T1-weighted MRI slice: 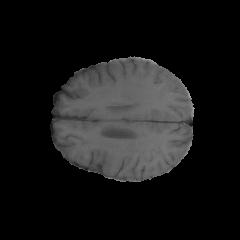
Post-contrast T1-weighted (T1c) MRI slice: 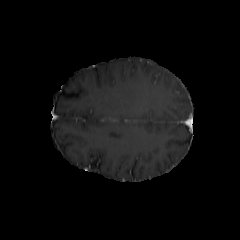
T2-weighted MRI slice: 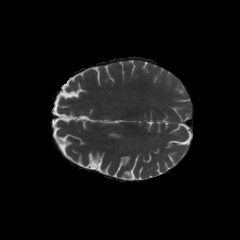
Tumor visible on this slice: no